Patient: sex M, age 72
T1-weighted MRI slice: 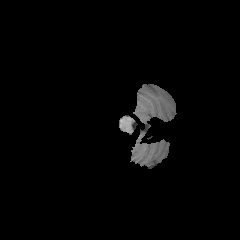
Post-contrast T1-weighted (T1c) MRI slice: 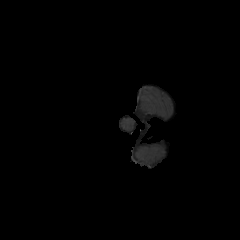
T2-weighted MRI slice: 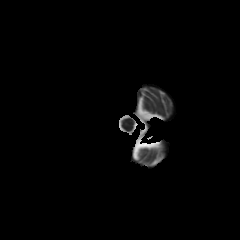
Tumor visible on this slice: no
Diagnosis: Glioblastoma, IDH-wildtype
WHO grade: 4